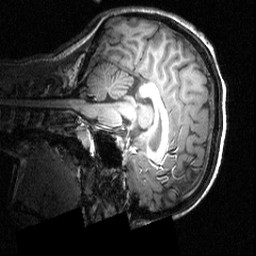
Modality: T1w
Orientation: sagittal
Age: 16
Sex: female
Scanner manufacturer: siemens
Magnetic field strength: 3.951 T
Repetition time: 1.5 s
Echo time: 0.00335 s